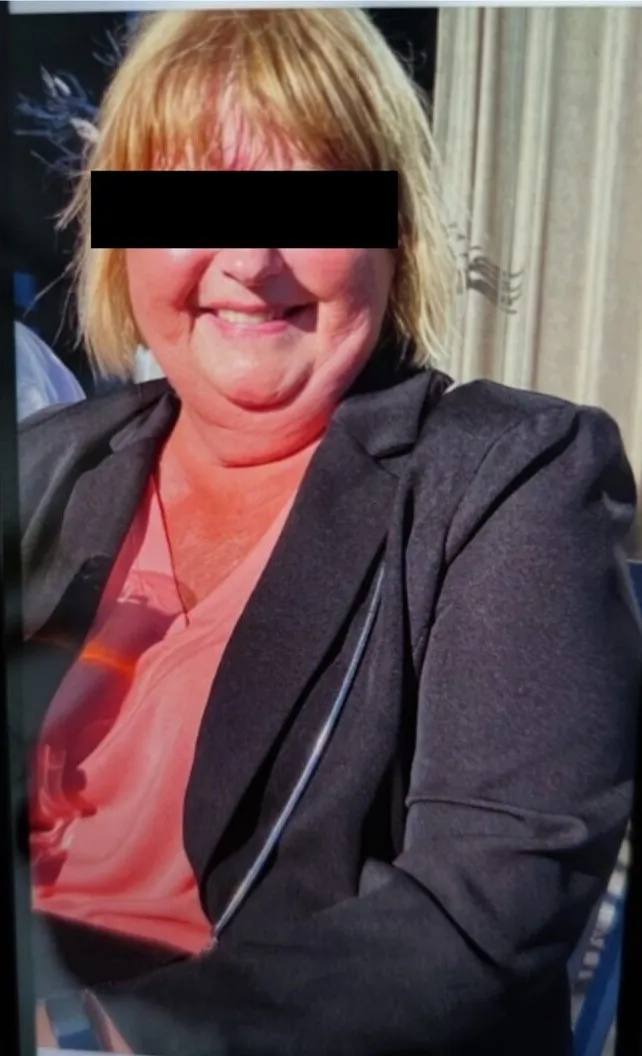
The patient few weeks prior to admission for evaluation of Cushing syndrome.
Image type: medical_photograph (other_medical_photograph)